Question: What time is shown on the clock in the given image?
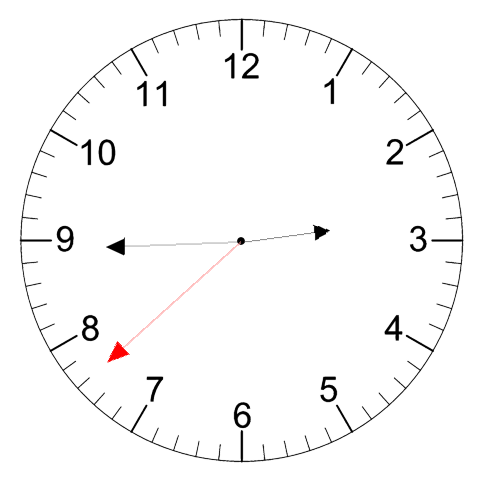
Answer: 02:44:38